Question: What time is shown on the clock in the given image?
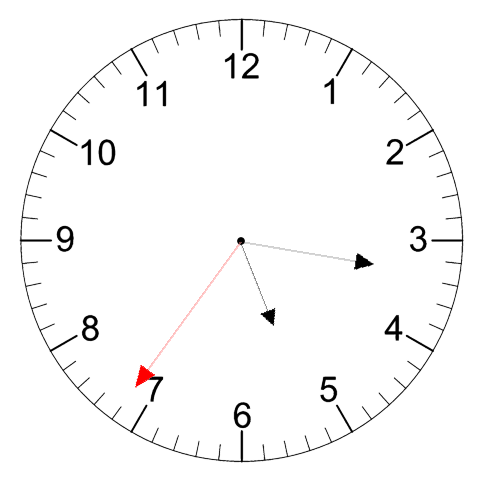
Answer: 05:16:36